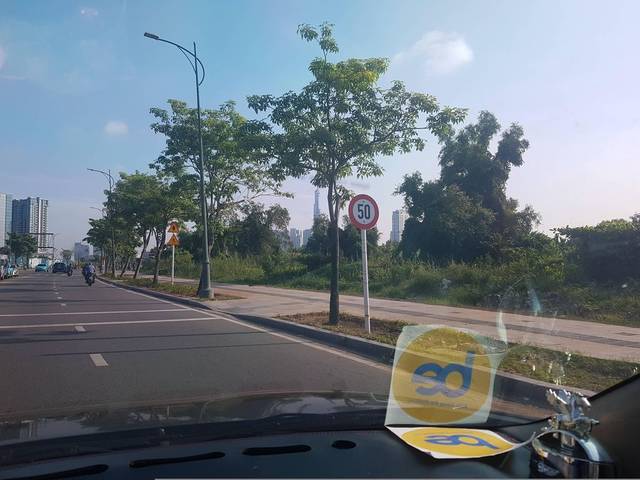
Region: Vietnam
Coordinates: 10.772, 106.717